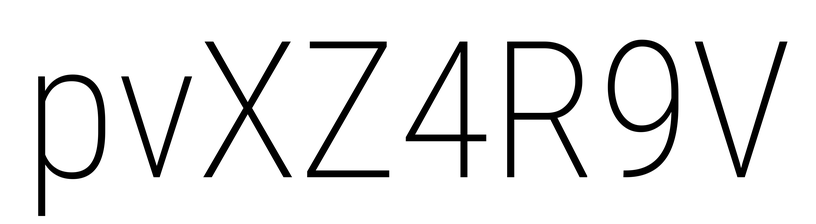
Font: Roboto_Condensed_ExtraLight